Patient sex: M
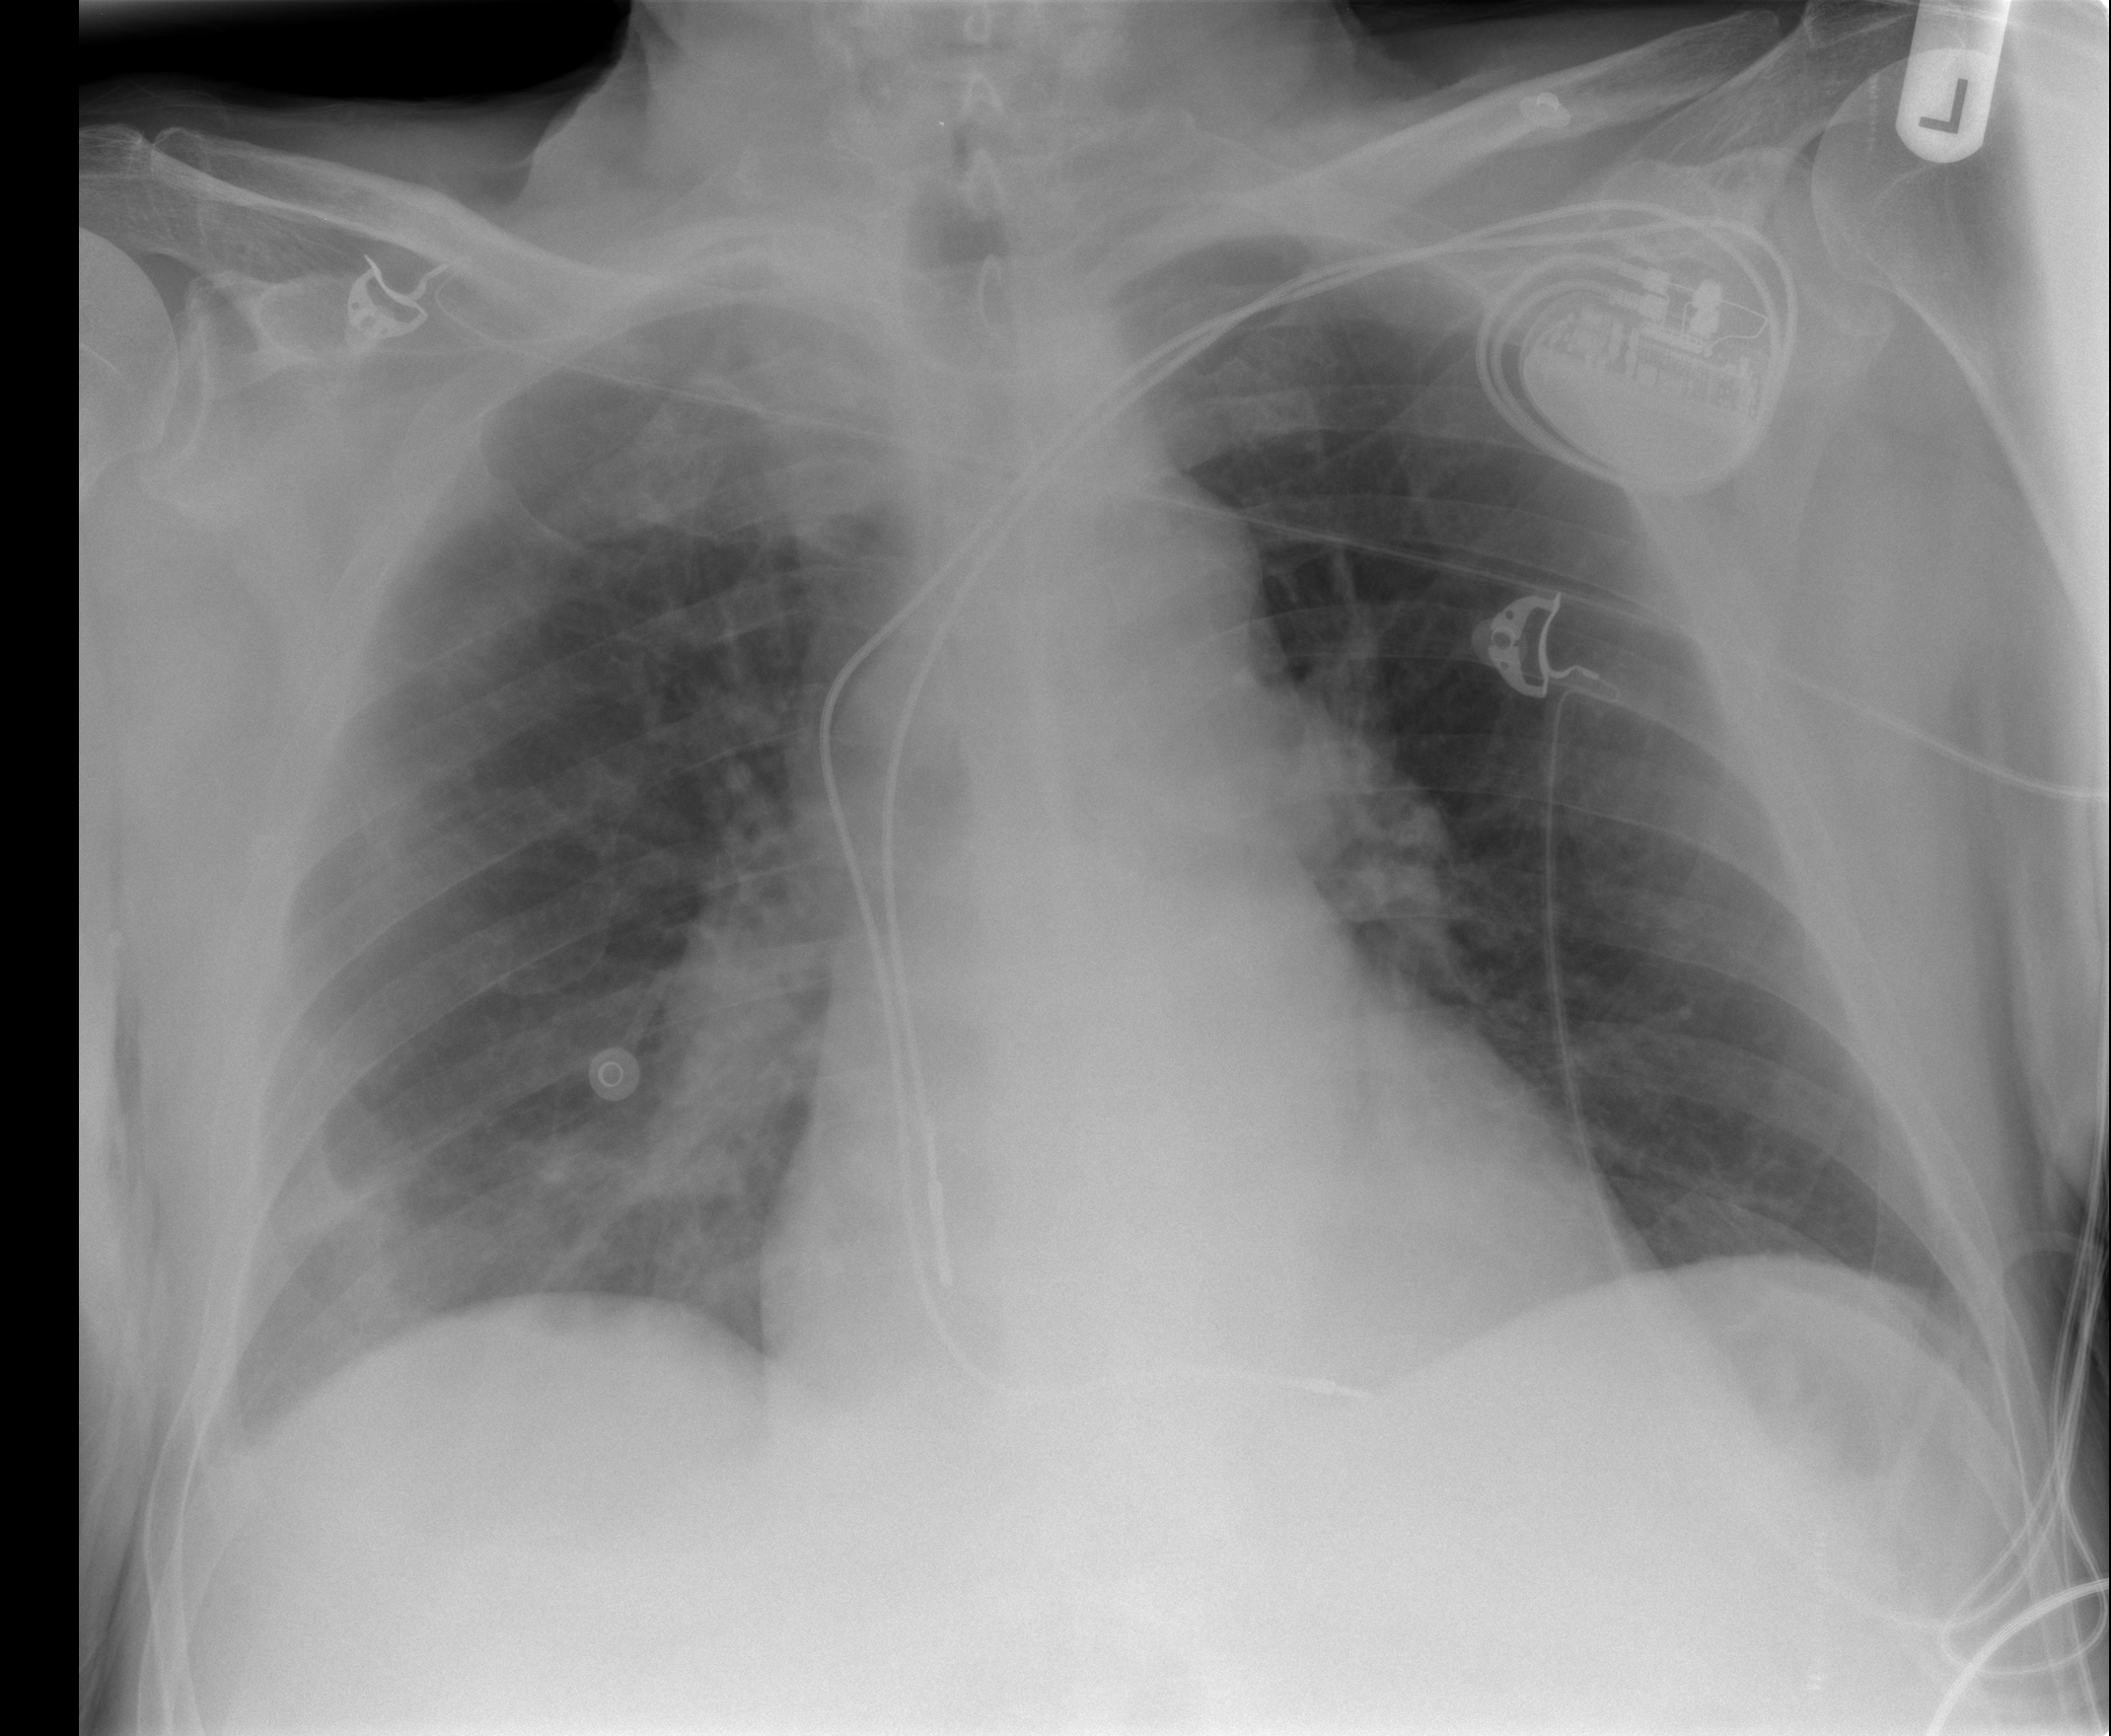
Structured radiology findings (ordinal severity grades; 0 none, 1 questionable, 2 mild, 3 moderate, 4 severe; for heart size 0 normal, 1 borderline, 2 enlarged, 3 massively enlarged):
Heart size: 0
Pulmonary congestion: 0
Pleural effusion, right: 0
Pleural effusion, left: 0
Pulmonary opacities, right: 0
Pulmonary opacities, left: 0
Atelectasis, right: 1
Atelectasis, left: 0